Question: It's has been more than 4 weeks that for OAuth consent screen verification. I haven't received any emails regarding that moreover I can't add some scopes as well and no check box for that too.
I've done the things as per the documentation and is there any wrong.
Here's the problem and any solution:

N.B: I'm not understanding from where I will find 'OAuth clients' they have mentioned.
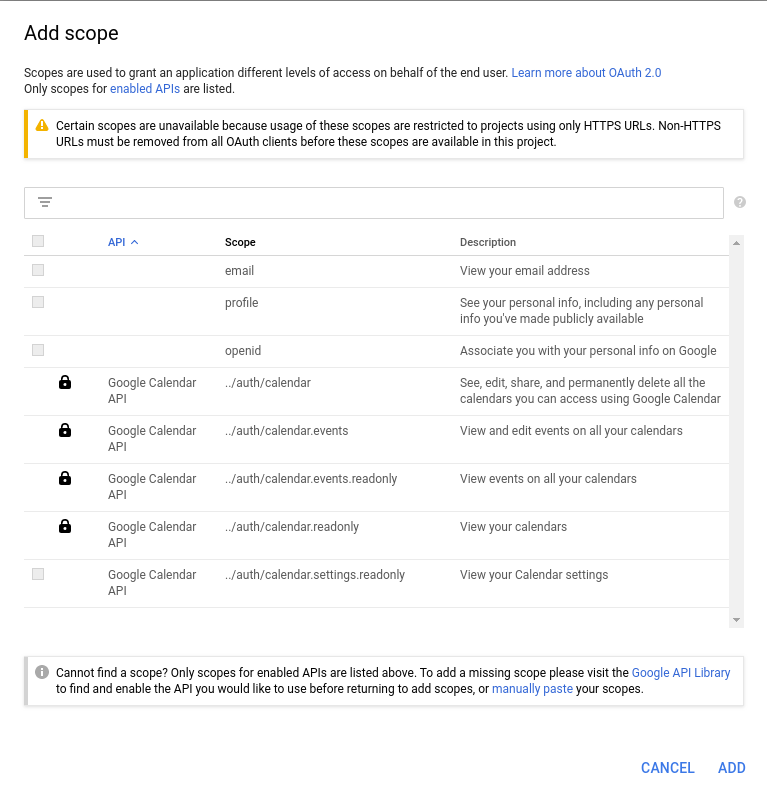
Answer: Since Google hasn't made "<URL>
You should look for the non-HTTPS URIs in each OAuth client listed in the tab of your Google developer account. Here's the link again: <URL>
Check each of the OAuth clients on the page...
<URL>
... and delete any URIs listed that don't include HTTPS.
<URL>
You may notice that I haven't highlighted 'http://localhost/auth'. That's because Google makes a special exception for developing locally.